Field crop: maize
Growth stage: 2
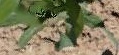
Species: maize